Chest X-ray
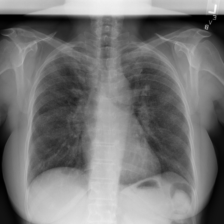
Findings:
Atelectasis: negative
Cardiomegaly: negative
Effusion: negative
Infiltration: negative
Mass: negative
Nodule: negative
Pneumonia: negative
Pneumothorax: negative
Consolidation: negative
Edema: negative
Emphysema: negative
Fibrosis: negative
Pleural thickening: negative
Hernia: negative